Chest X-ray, AP view. Patient: 52 years old, sex F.
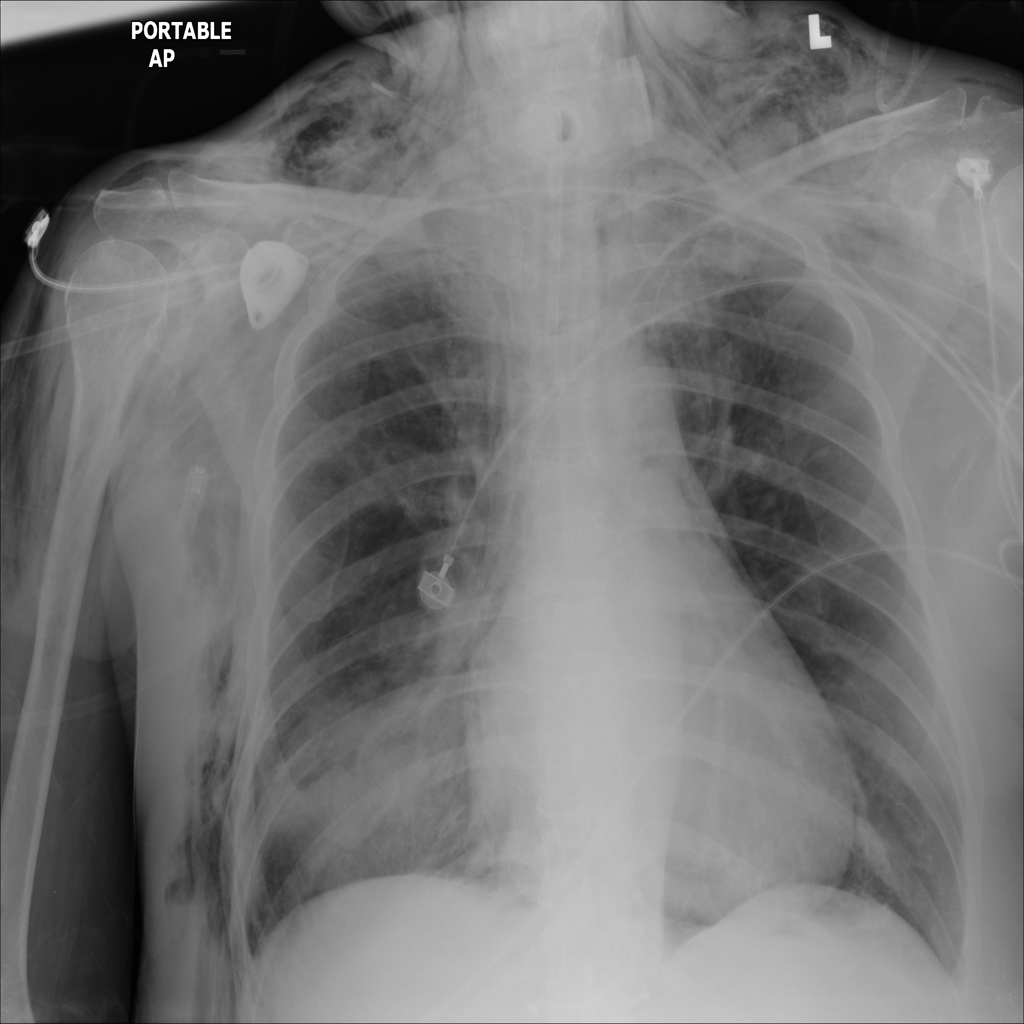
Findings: No Finding